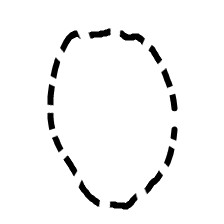
Shape: circle